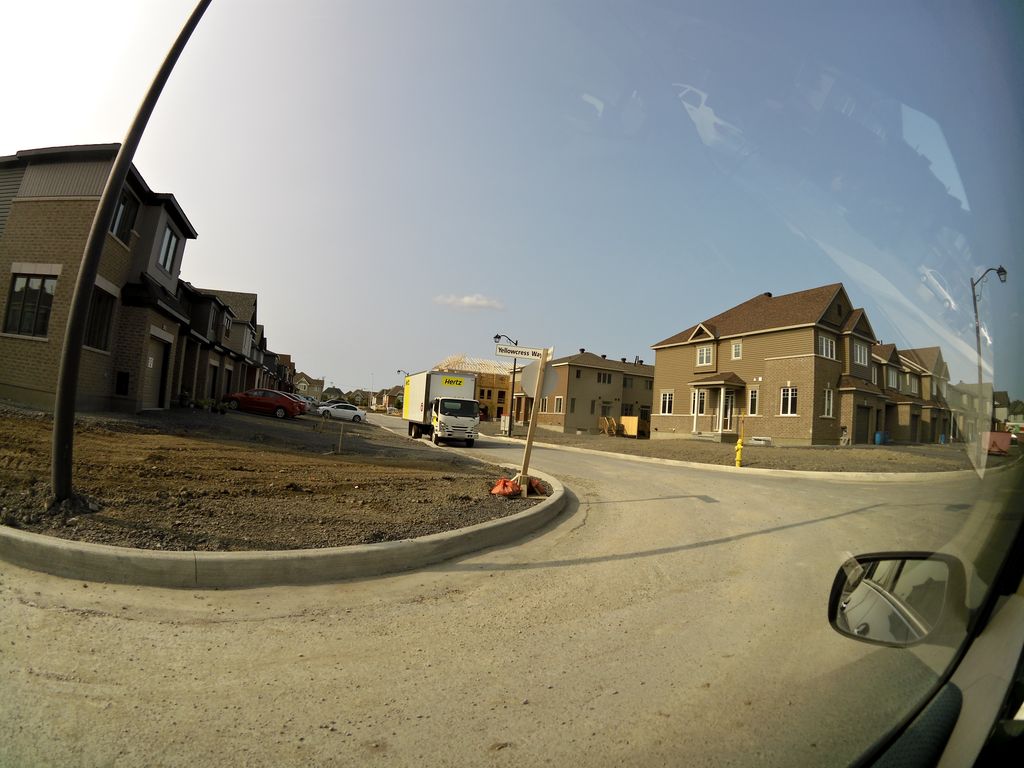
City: ottawa-gatineau